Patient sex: M
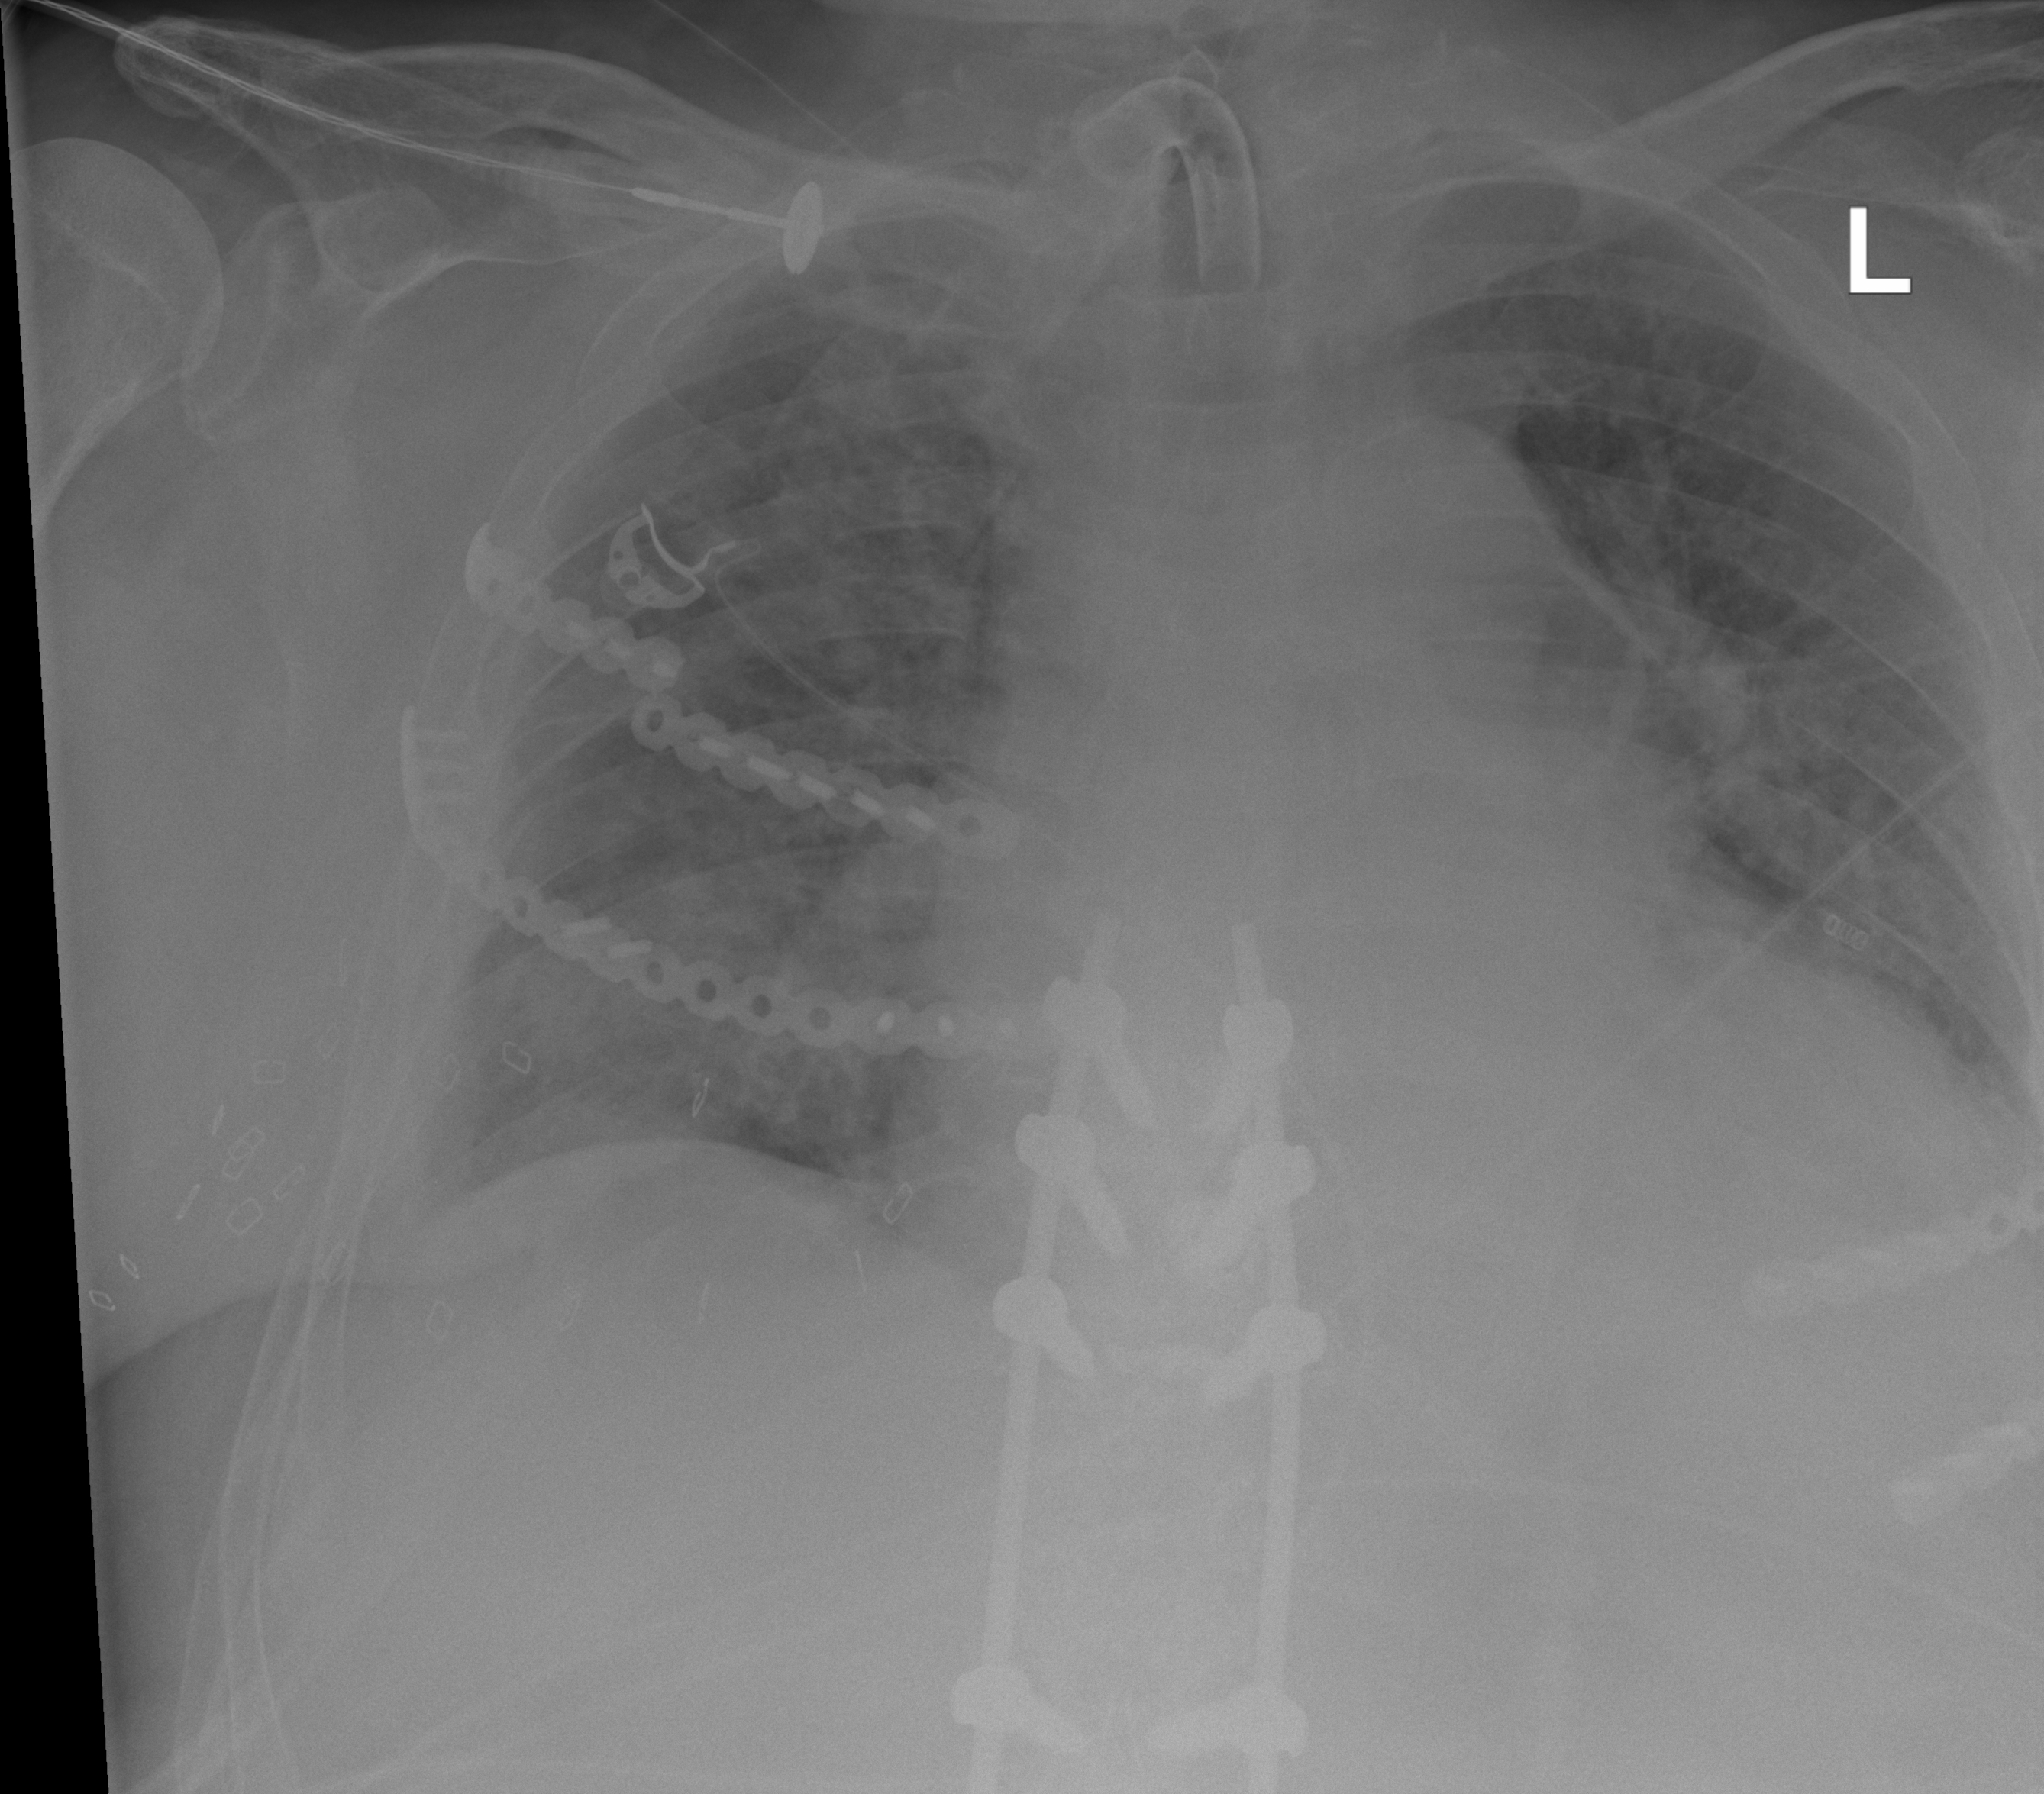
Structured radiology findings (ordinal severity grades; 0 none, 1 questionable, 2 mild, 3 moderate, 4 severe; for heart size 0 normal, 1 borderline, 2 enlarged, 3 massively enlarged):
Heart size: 2
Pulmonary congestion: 2
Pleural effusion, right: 1
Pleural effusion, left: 1
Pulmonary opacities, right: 2
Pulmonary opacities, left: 2
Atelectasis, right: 2
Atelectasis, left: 2